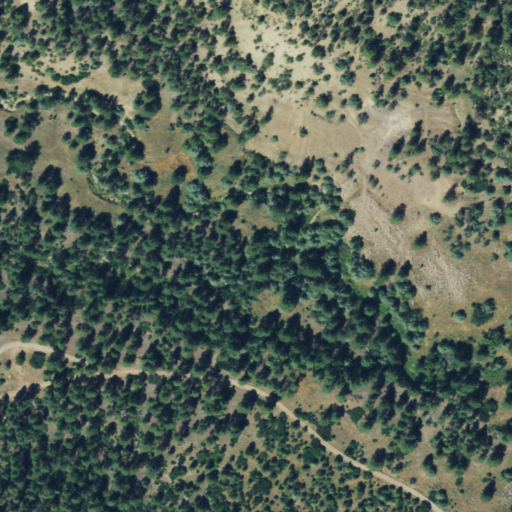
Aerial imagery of valley in Colorado named Sheep Canyon containing evergreen forest, shrub, and deciduous forest